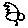
Label: bird